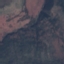
Land use / land cover class: HerbaceousVegetation